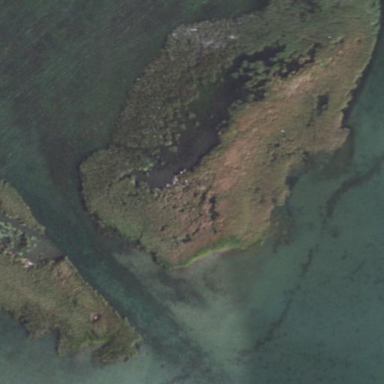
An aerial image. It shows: Islet.